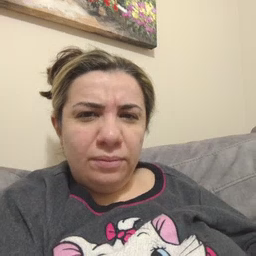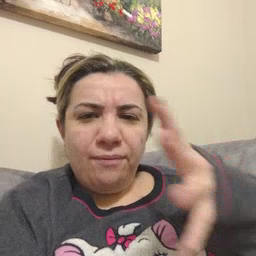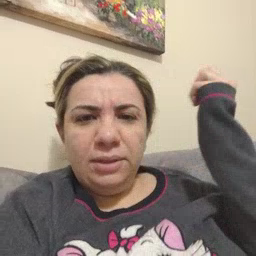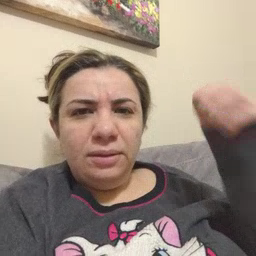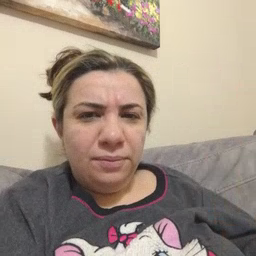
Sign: fast